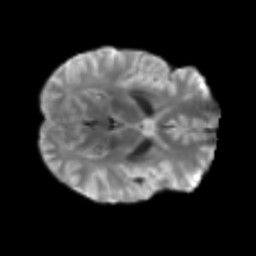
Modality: T2w
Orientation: axial
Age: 37
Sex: male
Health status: healthy
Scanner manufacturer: siemens
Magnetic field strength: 3 T
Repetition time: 3.6 s
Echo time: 0.092 s